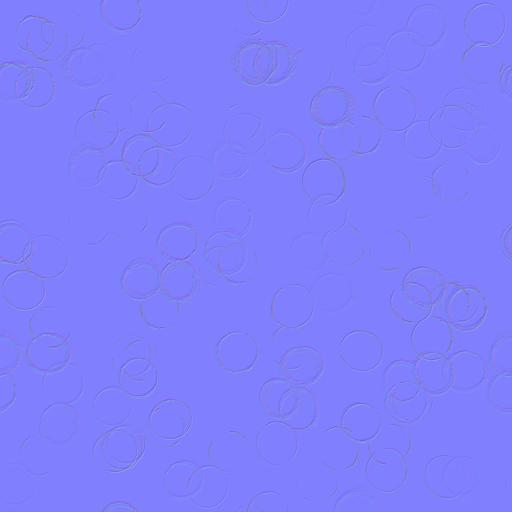
coffee cup mug rings stains surface imperfections